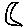
Label: moon